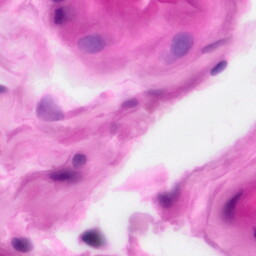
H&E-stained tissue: Pancreatic